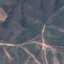
Land use / land cover: HerbaceousVegetation